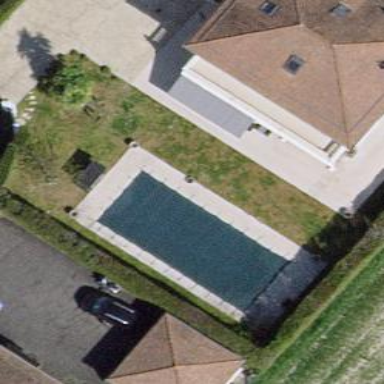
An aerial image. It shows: Swimming pool located in leisure land.